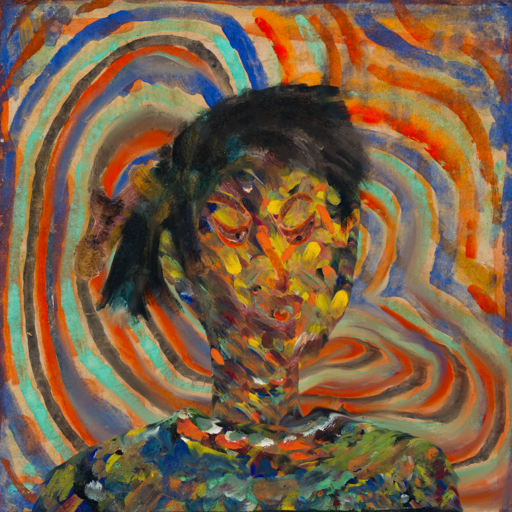
Background: Sisters, Head And Neck Side: An_Impression, Face Side: Hypocrite, Bust: An_Impression, Hair Side: Pipe, Head Accessory: Blank, Second Necklace: Blank, Necklace: Blank, Baby: Blank